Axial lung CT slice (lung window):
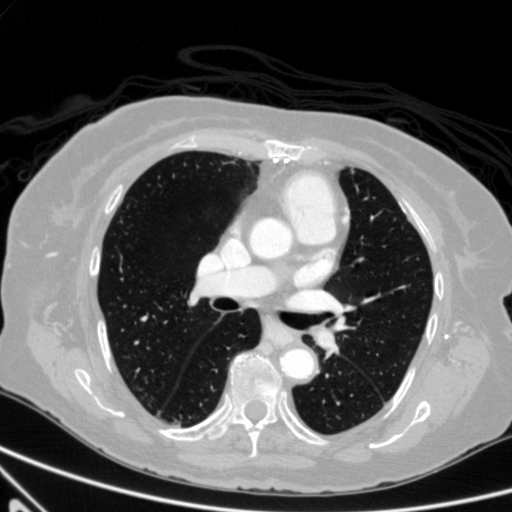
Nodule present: no